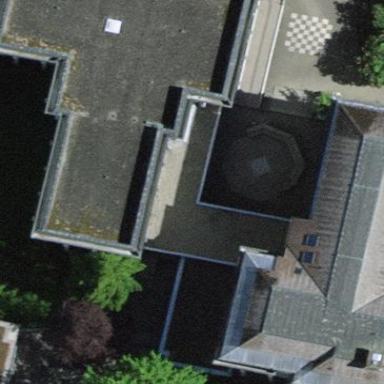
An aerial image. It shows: School building.